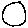
Label: circle